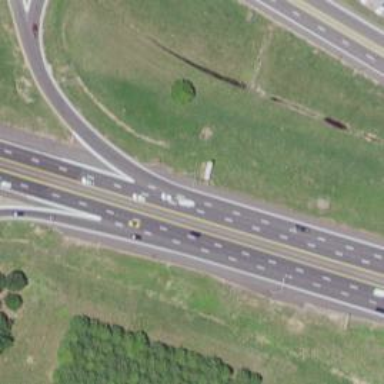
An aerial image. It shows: Motorway junction.